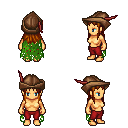
a pixel art fantasy rpg character, female body template, human, tanned skin, green tattered cape, red pants, brunette unkempt hairstyle, leather cap, four views (front, back, left, right), 2x2 character sprite sheet, small pixel art, hard edges, no anti-aliasing